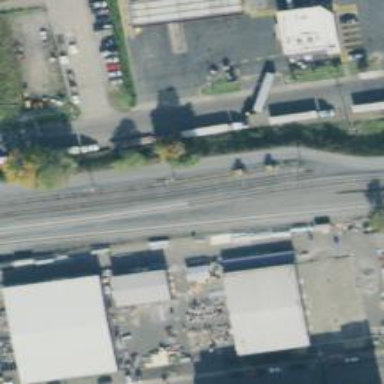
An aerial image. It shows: Railway yard in service.